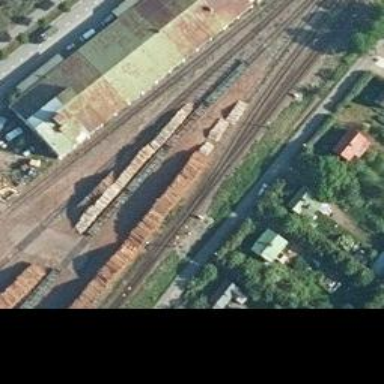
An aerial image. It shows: Railway siding for service.